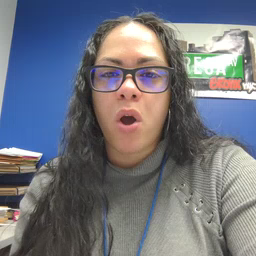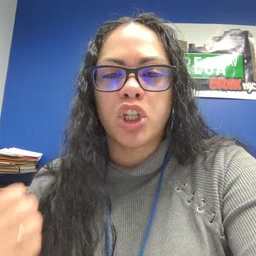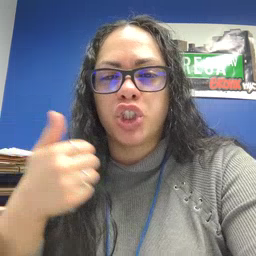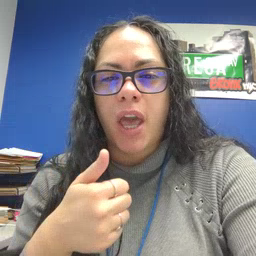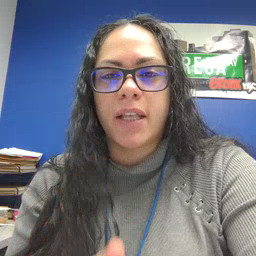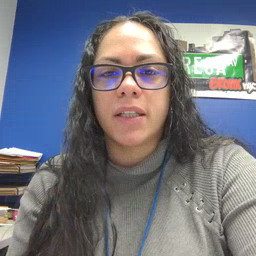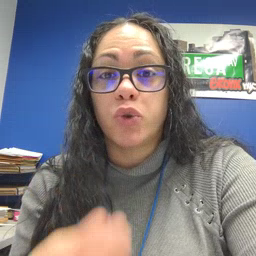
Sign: jacket